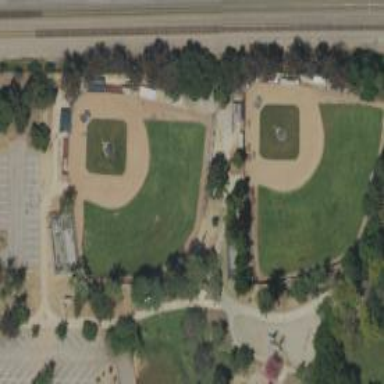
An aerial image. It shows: Baseball pitch for leisure land activities.